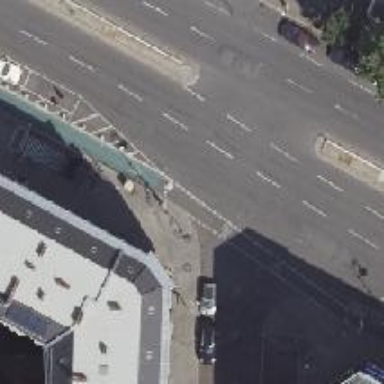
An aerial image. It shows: Marked crossing on the road.